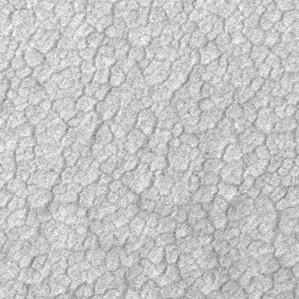
Label: frost